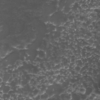
Label: not_dusty